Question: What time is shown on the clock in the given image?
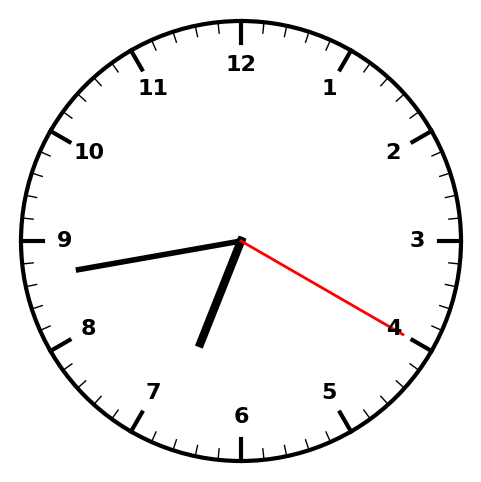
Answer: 06:43:20